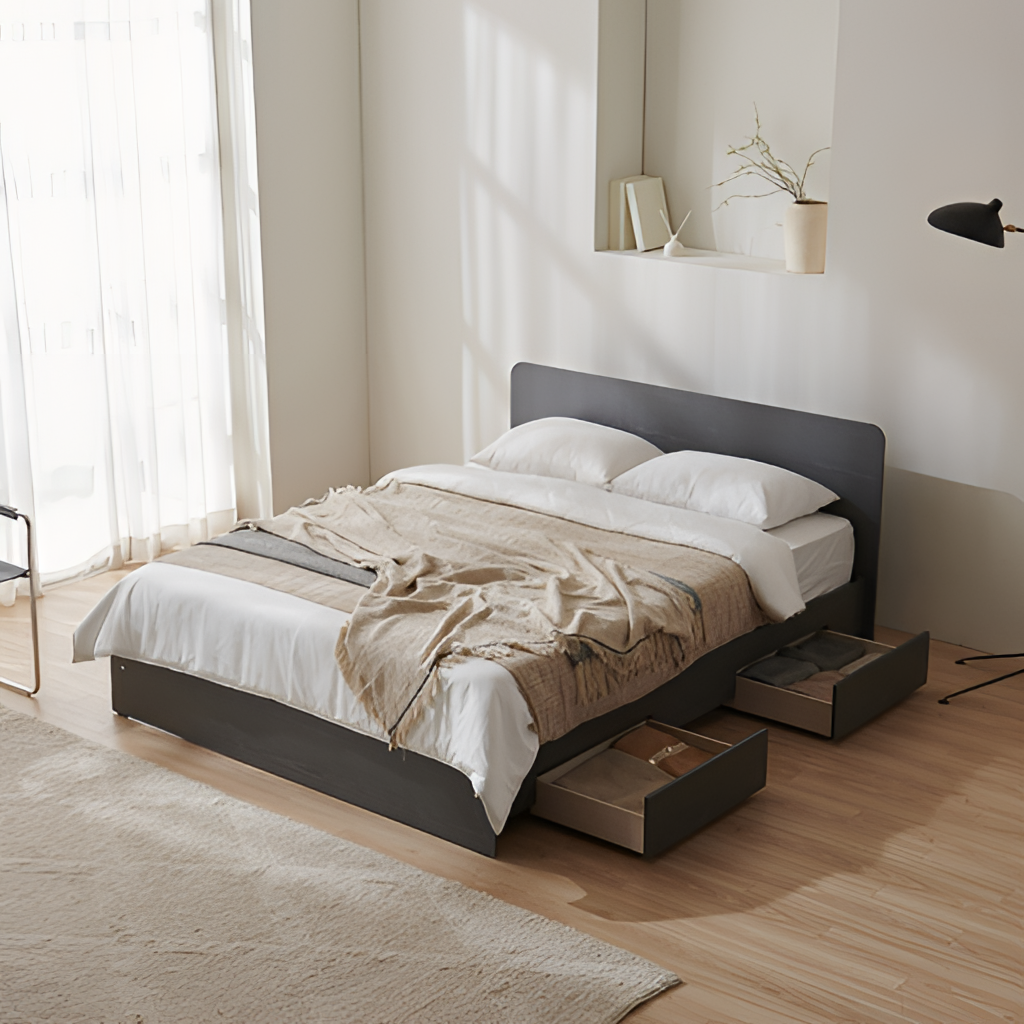
wood bed, bedroom, wood flooring, with plank pattern, beige paint wallpaper, with solid pattern, contemporary